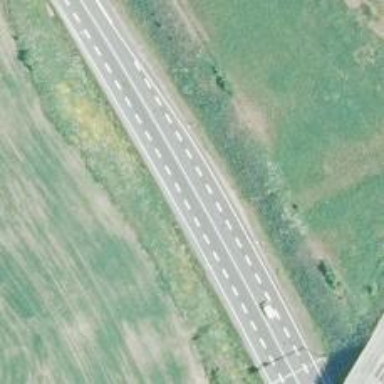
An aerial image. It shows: Asphalt trunk motorway.